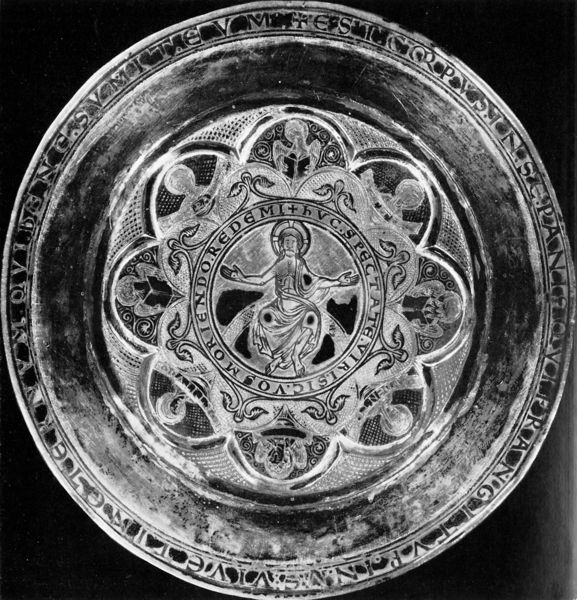
Titel: Bernward-Patene aus dem Welfenschatz
Künstler: Oswald-Meister
Institution: Cleveland/Ohio, The Cleveland Museum of Art
Schlagwörter: gott, sitzen, muster, arme, rahmen, schale, silber, teller, bild, kirche, gold, sitzend, kreis, schrift, inschrift, foto, schwarz-weiß, herrscher, heiligenschein, nimbus, rosette, christus, jesus, wundmale, heilige, empfangen, pokal, heilig, münze, trinkgefäß, latein, umschrift, christus salvator